Aerial crown-view tile of a tropical tree (Barro Colorado Island, Panama), acquired 20250915:
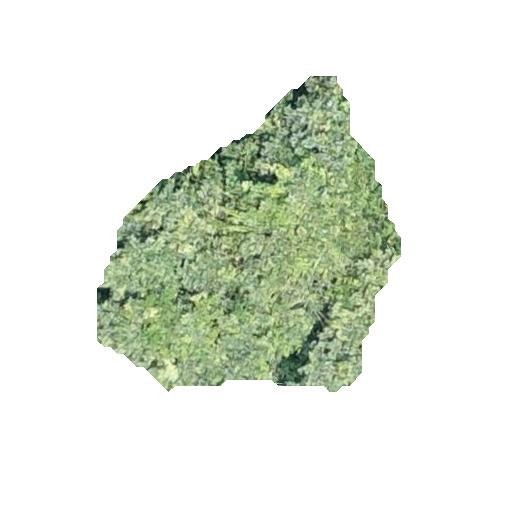
Species: Luehea seemannii
GBIF accepted scientific name: Luehea seemannii
Crown area: 91.783 m²